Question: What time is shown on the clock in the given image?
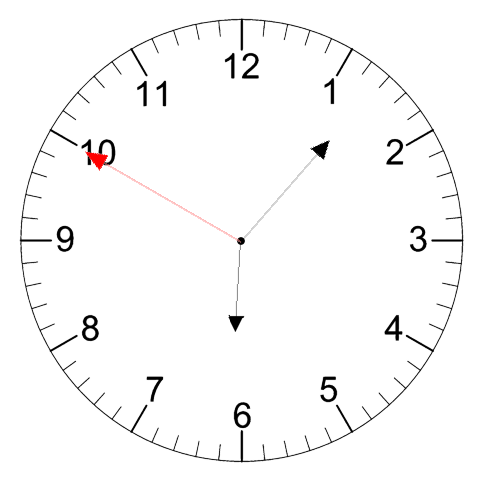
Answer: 06:06:50